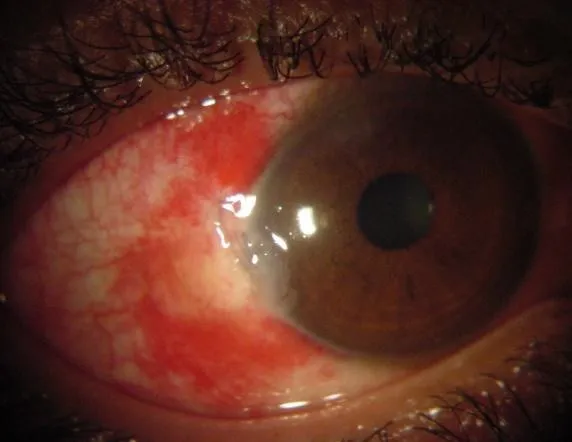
Anterior segment of the right eye after IOFB removal.
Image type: ophthalmic_imaging (slit_lamp_photograph)